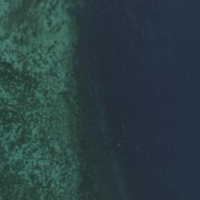
EUNIS habitat code: 14
Species observed at this site:
Podiceps grisegena